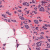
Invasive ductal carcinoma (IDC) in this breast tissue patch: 1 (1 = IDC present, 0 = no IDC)